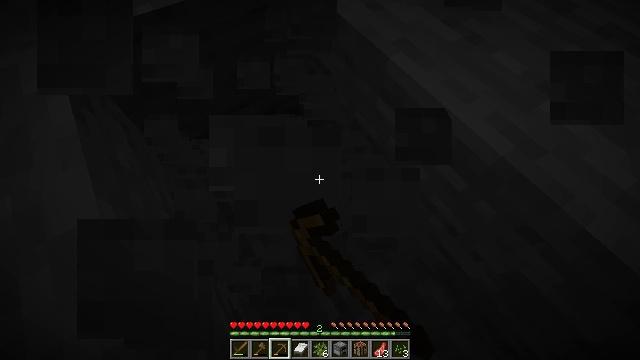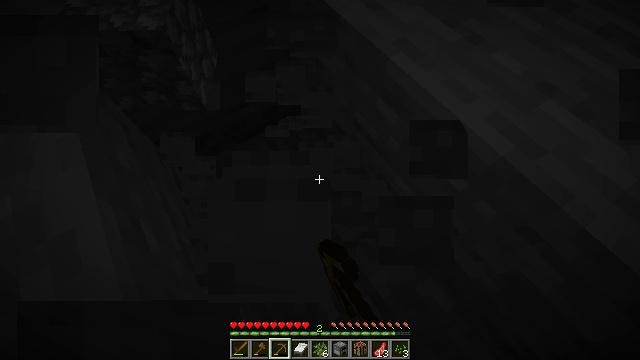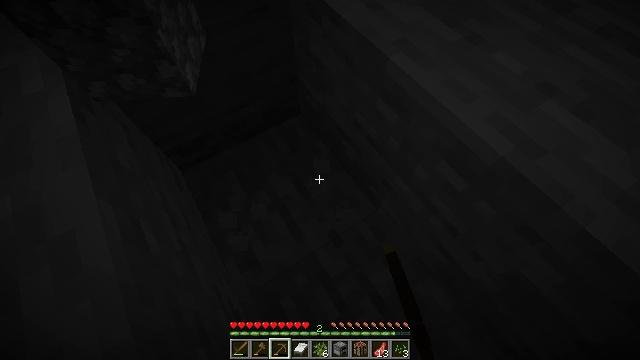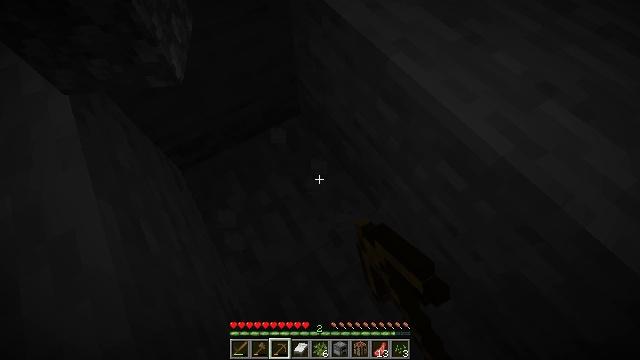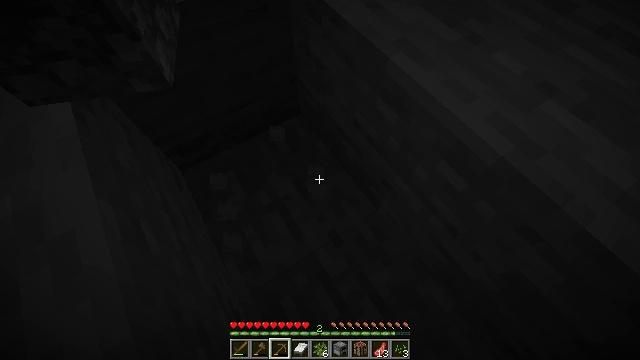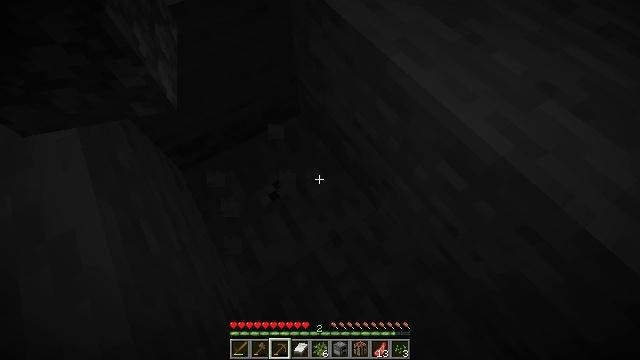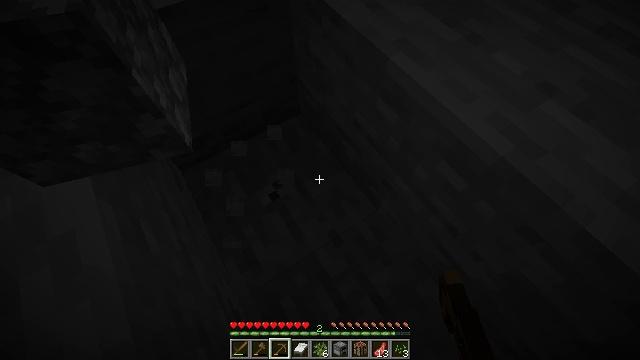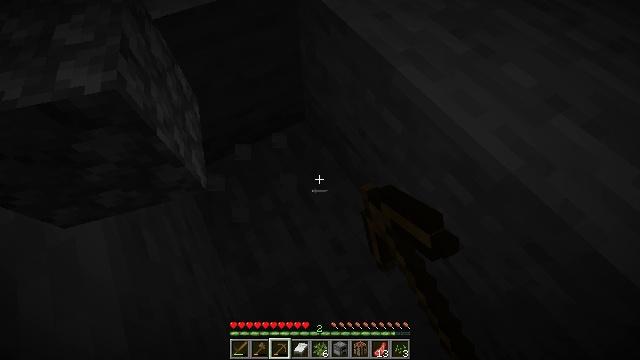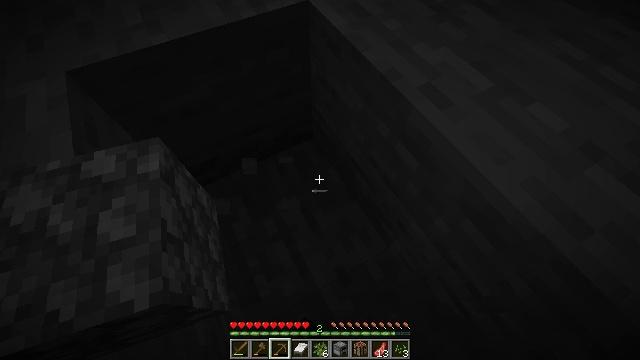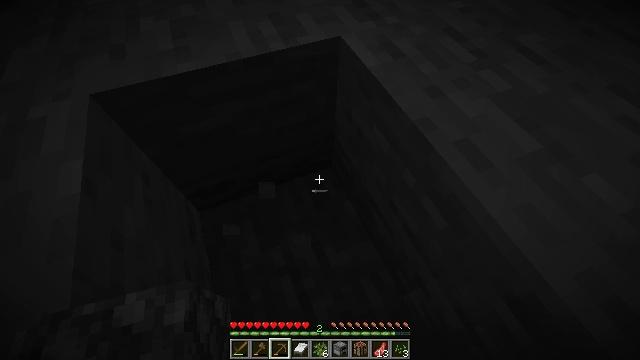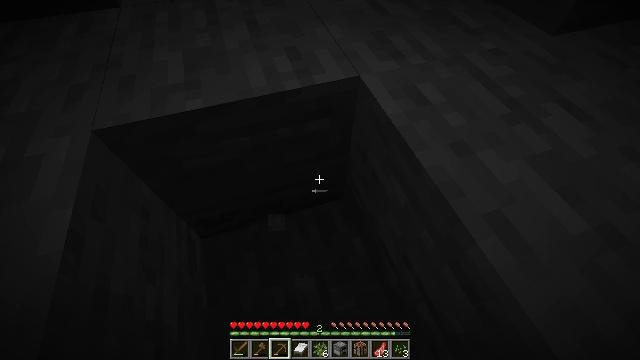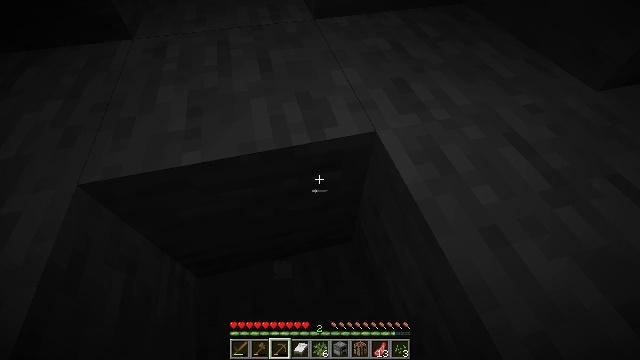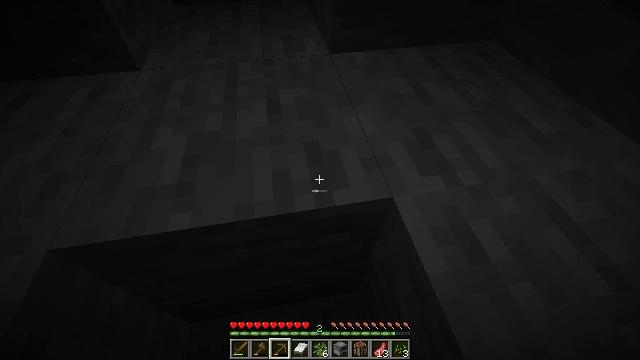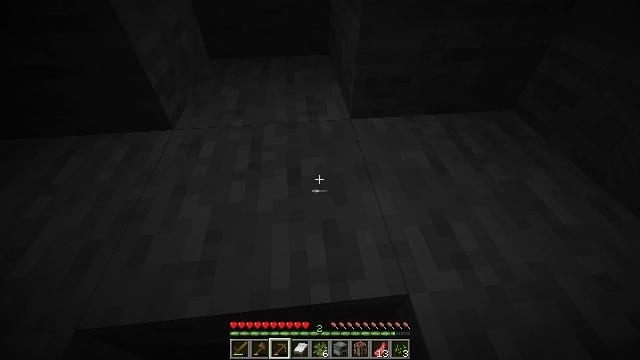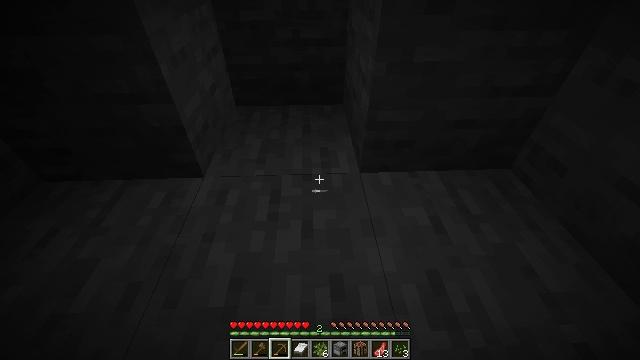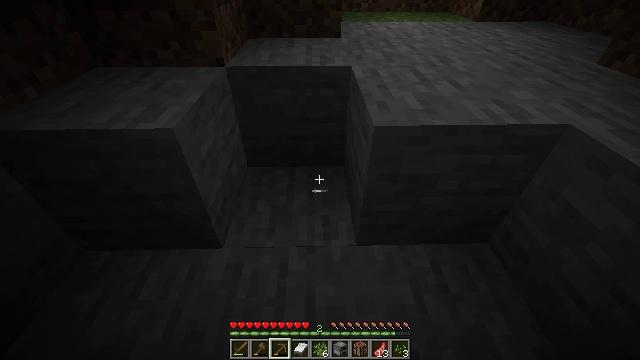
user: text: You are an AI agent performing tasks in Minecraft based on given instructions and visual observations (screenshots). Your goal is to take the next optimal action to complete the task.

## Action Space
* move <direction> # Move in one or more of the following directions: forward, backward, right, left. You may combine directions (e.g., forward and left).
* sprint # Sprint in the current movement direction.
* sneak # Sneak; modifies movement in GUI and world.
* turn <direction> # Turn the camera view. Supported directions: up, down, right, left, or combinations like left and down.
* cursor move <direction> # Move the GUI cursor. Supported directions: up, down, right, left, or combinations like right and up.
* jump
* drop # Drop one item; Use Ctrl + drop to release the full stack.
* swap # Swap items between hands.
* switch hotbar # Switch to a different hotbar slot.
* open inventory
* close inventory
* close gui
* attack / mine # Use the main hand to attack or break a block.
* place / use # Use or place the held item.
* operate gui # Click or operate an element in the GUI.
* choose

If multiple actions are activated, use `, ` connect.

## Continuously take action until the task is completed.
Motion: motion action
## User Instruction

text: Mine the pumpkin from the ground.
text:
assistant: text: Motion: attack / mine
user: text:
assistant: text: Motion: attack / mine
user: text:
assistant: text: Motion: attack / mine
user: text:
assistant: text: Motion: attack / mine
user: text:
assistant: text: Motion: attack / mine
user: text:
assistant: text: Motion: attack / mine
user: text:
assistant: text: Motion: move forward, turn left
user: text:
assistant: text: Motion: move forward, turn left and up
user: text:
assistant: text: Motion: move forward, turn left and up
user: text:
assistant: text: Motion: move forward, turn left and up
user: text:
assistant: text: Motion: move forward, turn left and up
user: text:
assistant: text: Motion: move forward, turn left and up
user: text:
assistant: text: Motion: move forward, turn left and up, jump
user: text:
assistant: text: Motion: move forward, turn left and up, jump
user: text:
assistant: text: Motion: move forward, turn left and up, jump
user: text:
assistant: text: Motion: move forward, turn left and up, jump
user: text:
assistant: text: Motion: move forward, turn up, jump
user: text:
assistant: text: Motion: move forward, jump
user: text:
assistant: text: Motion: move forward, jump
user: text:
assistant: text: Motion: move forward
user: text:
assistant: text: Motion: move forward
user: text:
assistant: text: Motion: move forward
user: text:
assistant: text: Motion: move forward
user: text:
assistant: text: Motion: move forward
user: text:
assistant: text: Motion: move forward
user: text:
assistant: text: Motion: move forward
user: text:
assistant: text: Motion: move forward
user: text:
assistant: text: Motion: move forward, turn right and up, jump
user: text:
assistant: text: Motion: move forward, turn right and up, jump
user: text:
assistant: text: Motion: move forward, turn right and up, jump